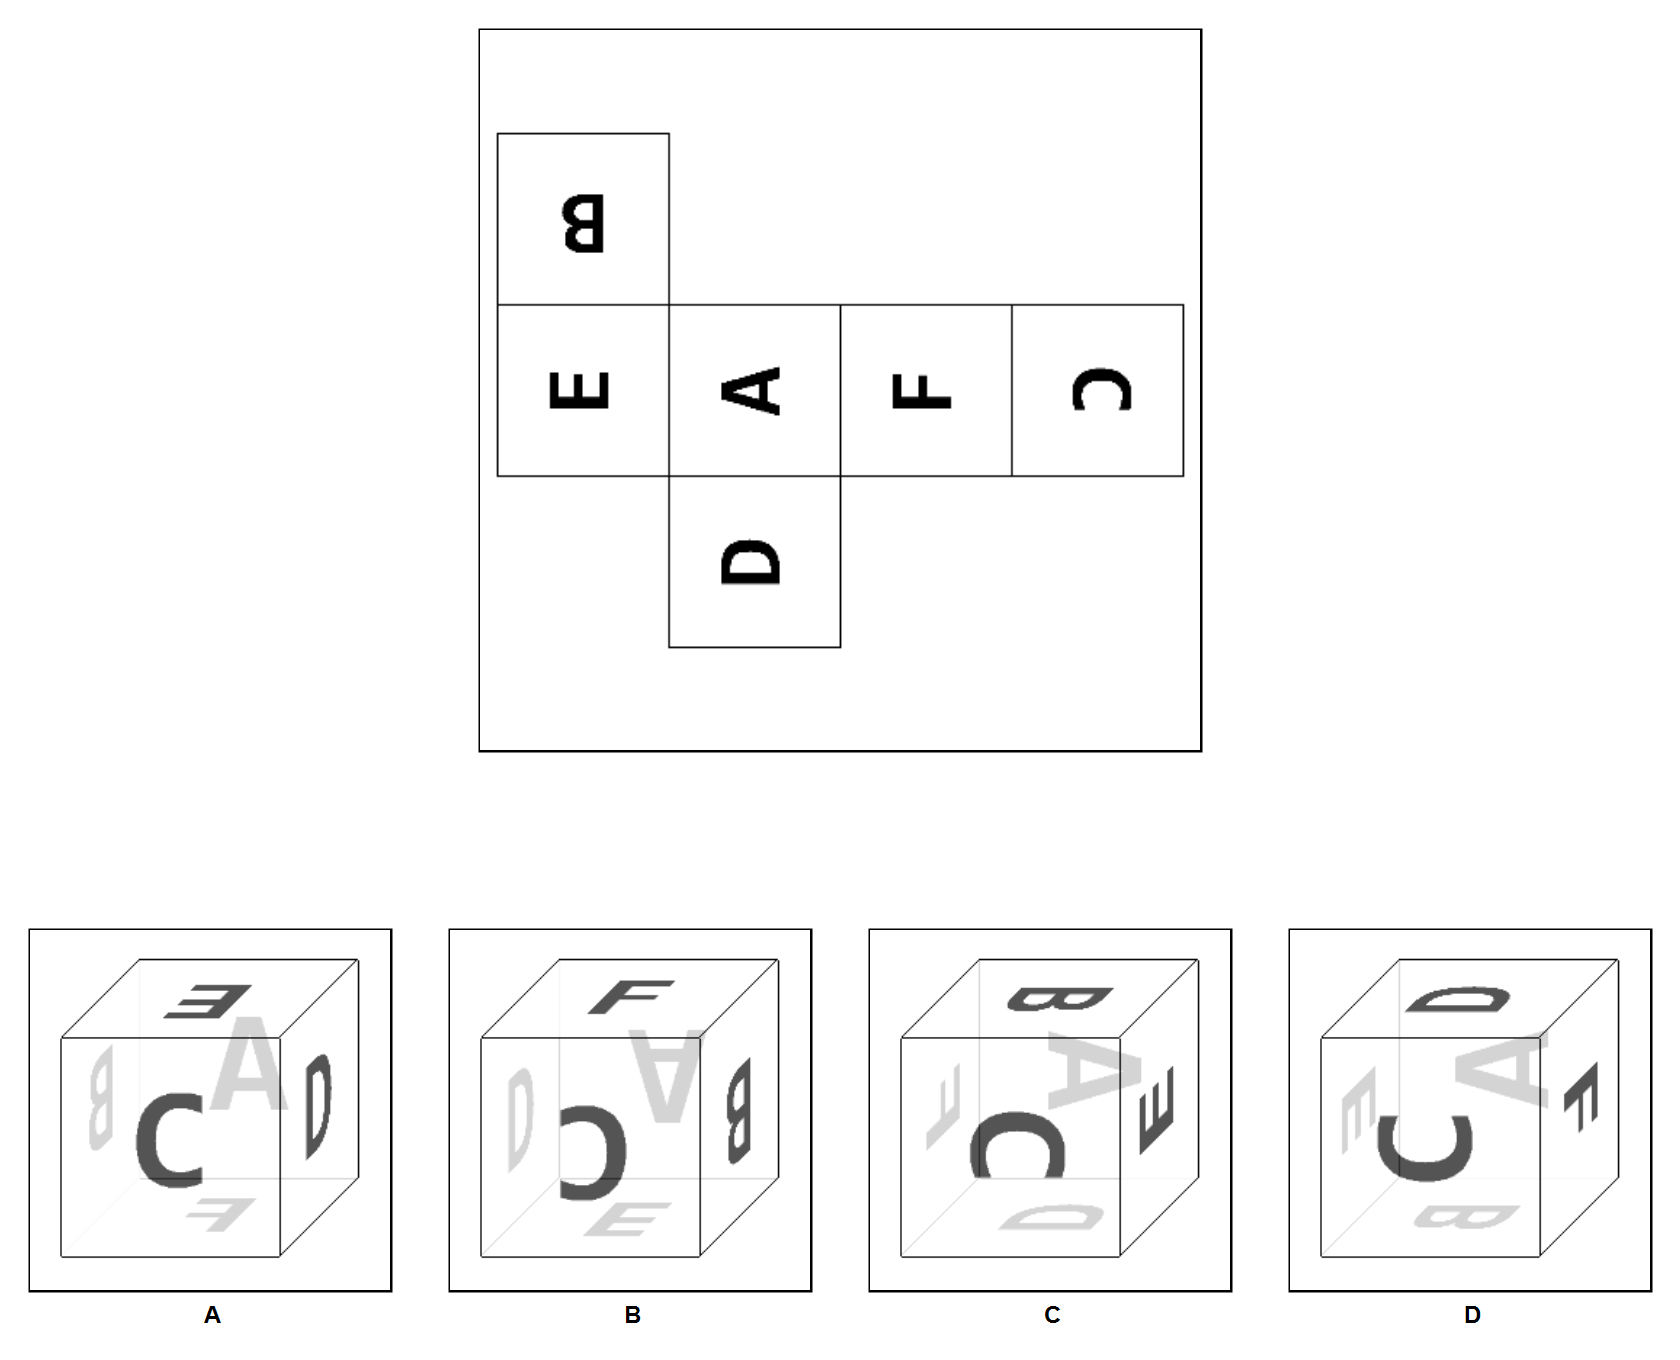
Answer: C